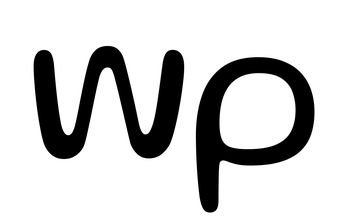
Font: Gluten_Light